Field crop: maize
Growth stage: 2
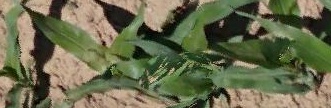
Species: maize